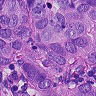
Metastatic tissue present: yes